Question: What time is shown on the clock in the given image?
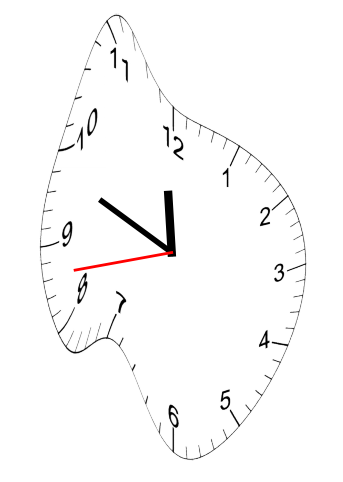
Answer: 11:48:43